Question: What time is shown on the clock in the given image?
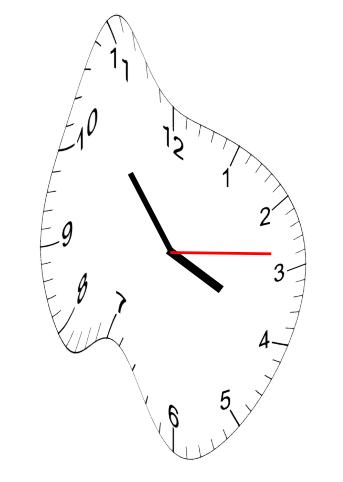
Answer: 03:53:14